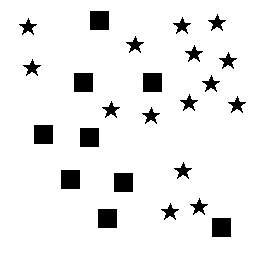
Squares: 9
Triangles: 0
Stars: 15
Total shapes: 24